Question: I have little question and unclear on the CSS.
I have no idea why the first social-fb btn are not target like social-twitter and social-g.
Here is my HTML code
'''
<div class="cus-social">
<button id="social-fb" class="btn btn-success" type="button"><a href="https://www.facebook.com/sharer/sharer.php?u=http://myhero.asia/"><i class="icon-facebook"></i></a></button>
<button id="social-twitter" class="btn btn-success" type="button"><a href="https://twitter.com/share?text=MYHERO%20is%20so%20powerful"><i class="icon-twitter"></i></a></button>
<button id="social-g" class="btn btn-success" type="button"><a href="https://plus.google.com/share?url=http://myhero.asia/"><i class="icon-google-plus"></i></a></button>
</div>
'''
And here is my CSS style sheet
'''
.cus-social {
position: fixed;
top: 40%;
left: 0;
width: 50px;
margin-right: 20%;
margin-top: 5px;
z-index: 9999;
}
.cus-social .btn {
font-size: 20px;
position: relative;
float: left;
}
.cus-social > .btn:hover {
width: 95px;
}
#social-fb {
background-color: #1B668C;
border-color: #1B668C;
width: 55px;
}
#social-twitter {
background-color: #86BEE0;
border-color: #86BEE0;
}
#social-g {
background-color: #CC322A;
border-color: #BA241F;
}
.btn-success i {
padding-left: 10px;
}
'''
Twitter and Google Plus are able to working as desired but facebook is the only 1 who acting strange here. Anyone please tell me did I accidentally did something wrong with the style sheet. Thanks.
I putting the width to 55px because if that 55px if appear to be

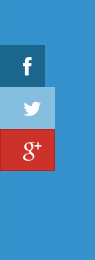
Answer: Just remove
'''
width: 55px;
'''
from
'''
#social-fb {
background-color: #1B668C;
border-color: #1B668C;
width: 55px; /* This line of style is causing the issue. */
}
'''
<URL>
Your CSS should read like:
'''
.cus-social {
position: fixed;
top: 40%;
left: 0;
width: 50px;
margin-right: 20%;
margin-top: 5px;
z-index: 9999;
}
.cus-social .btn {
font-size: 20px;
position: relative;
float: left;
}
.cus-social > .btn:hover {
width: 95px;
}
#social-fb {
background-color: #1B668C;
border-color: #1B668C;
}
#social-twitter {
background-color: #86BEE0;
border-color: #86BEE0;
}
#social-g {
background-color: #CC322A;
border-color: #BA241F;
}
.btn-success i {
padding-left: 10px;
}
'''